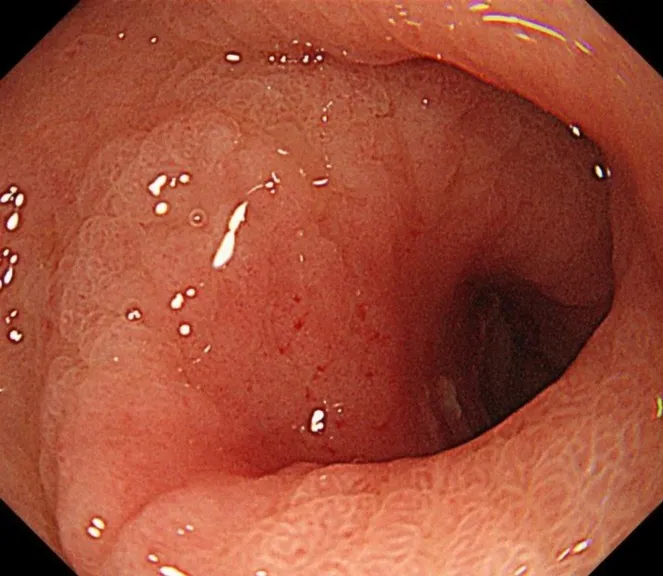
Upper gastrointestinal endoscopy revealed a type 0-IIa + IIc lesion located around the pylorus.
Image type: endoscopy (gi_endoscopy)